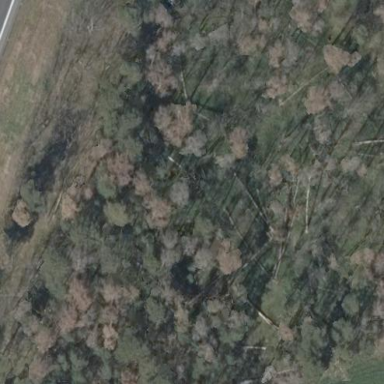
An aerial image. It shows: Forest area.